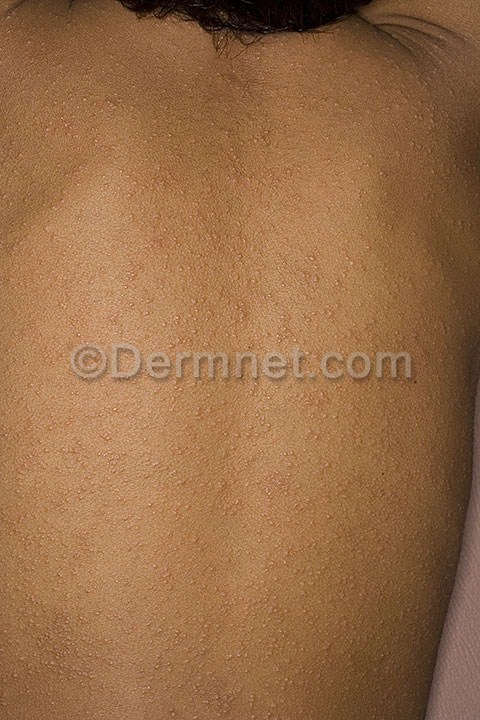
Disease: Exanthems and Drug Eruptions